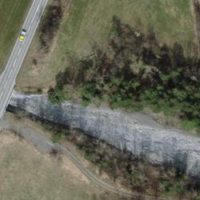
EUNIS habitat code: 41
Species observed at this site:
Euphorbia cyparissias